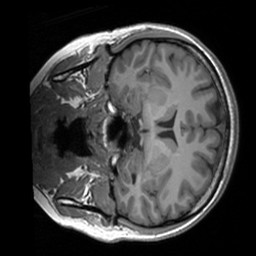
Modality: T1w
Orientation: coronal
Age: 22
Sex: female
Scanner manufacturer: siemens
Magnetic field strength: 3 T
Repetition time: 1.9 s
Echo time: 0.00226 s